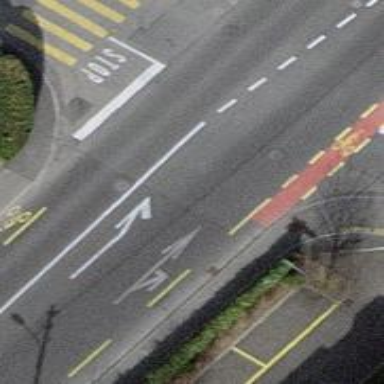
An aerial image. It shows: Asphalt road with primary highway designation. It has sidewalks on both sides and designated cycle lane.